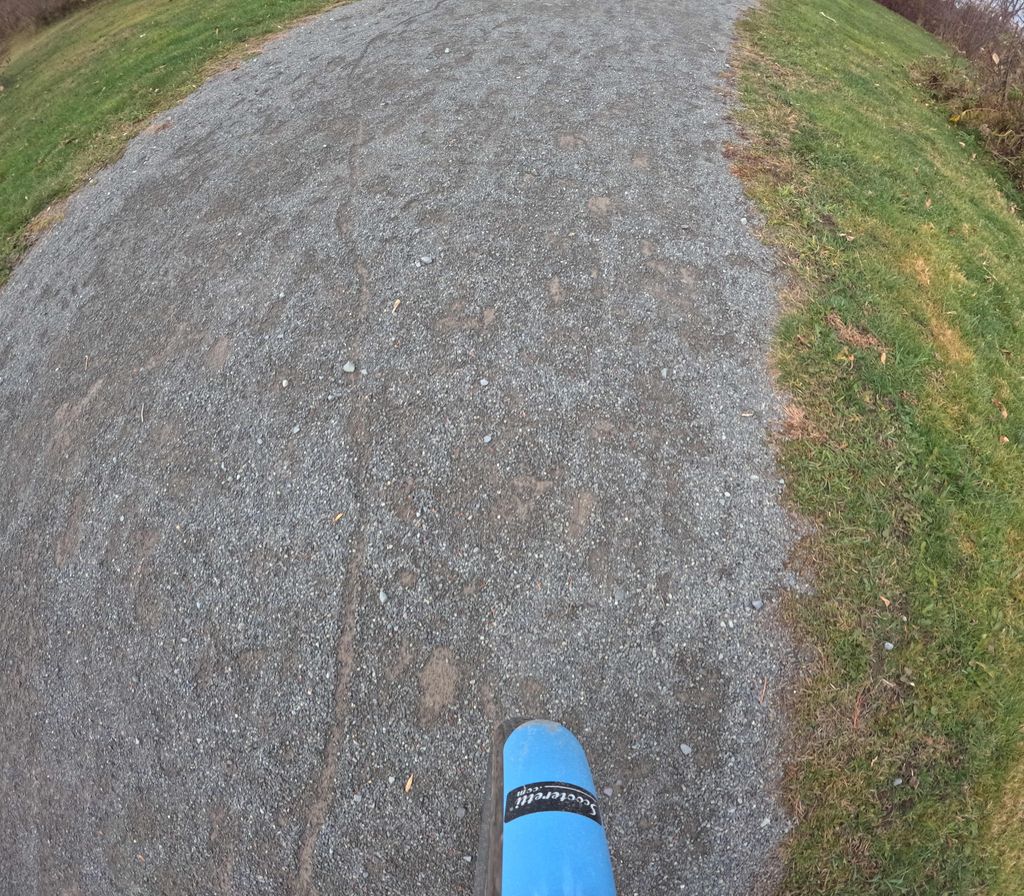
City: ottawa-gatineau